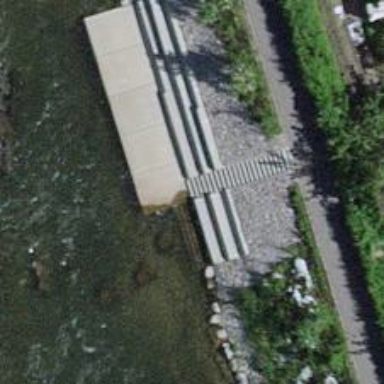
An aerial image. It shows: Set of concrete steps.